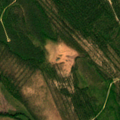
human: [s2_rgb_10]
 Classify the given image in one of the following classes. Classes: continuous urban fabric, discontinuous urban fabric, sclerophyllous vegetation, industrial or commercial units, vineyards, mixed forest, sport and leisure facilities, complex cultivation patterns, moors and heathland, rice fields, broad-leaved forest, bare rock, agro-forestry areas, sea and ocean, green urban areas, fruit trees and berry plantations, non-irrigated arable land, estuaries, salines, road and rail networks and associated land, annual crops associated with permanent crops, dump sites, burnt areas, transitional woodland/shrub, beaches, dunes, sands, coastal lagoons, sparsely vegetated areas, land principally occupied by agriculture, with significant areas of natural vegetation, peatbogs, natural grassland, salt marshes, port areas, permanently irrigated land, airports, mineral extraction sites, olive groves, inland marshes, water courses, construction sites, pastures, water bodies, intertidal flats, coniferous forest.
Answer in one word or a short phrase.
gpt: coniferous forest, transitional woodland/shrub